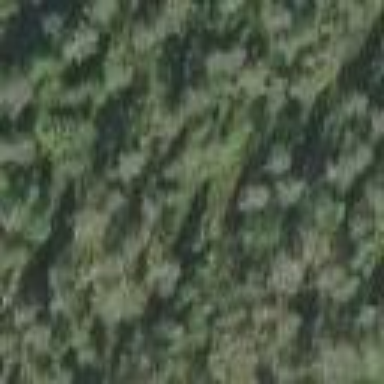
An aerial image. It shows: Woodland consisting mainly of needle-leaved trees.